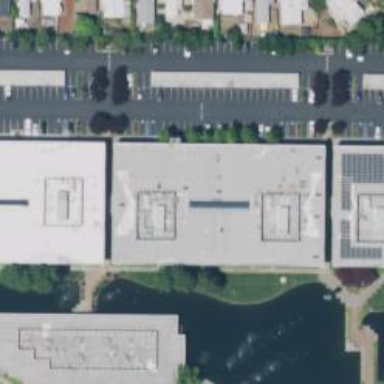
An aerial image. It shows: Office building.